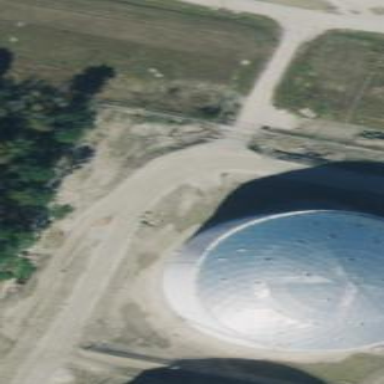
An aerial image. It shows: Storage tank that is man-made.